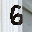
Label: 6